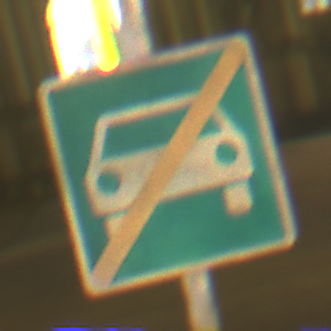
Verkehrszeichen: EndeKraftfahrstrasse
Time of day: Night
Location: Outdoor (Urban)
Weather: Overcast
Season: NotSpecified
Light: Artificial